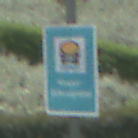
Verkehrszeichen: Wasserschutzgebiet
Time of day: Midday
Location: Outdoor (Nature)
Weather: PartlyCloudy
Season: NotSpecified
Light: Natural